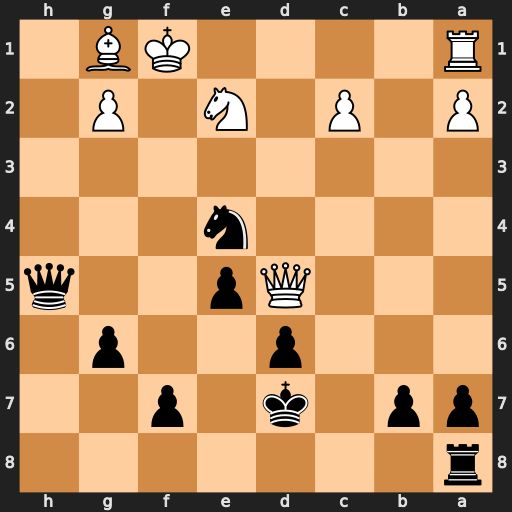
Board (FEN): r7/pp1k1p2/3p2p1/3Qp2q/4n3/8/P1P1N1P1/R4KB1
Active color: b
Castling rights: -
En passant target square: -
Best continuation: Qxe2+ Kxe2 Nc3+ Kd2 Nxd5